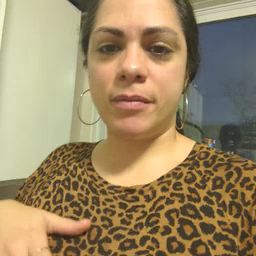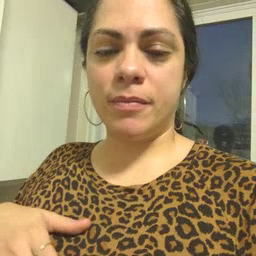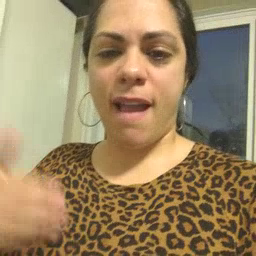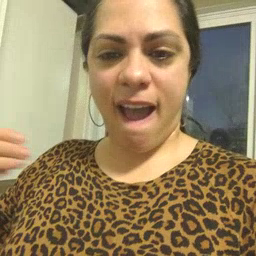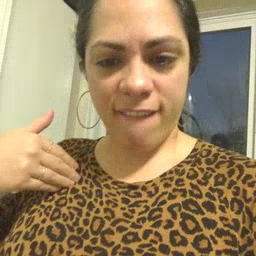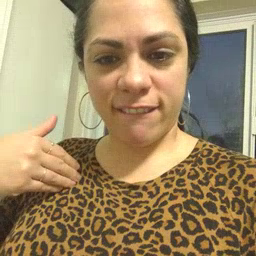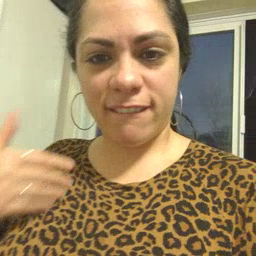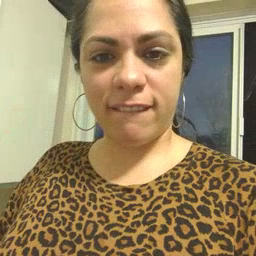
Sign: have